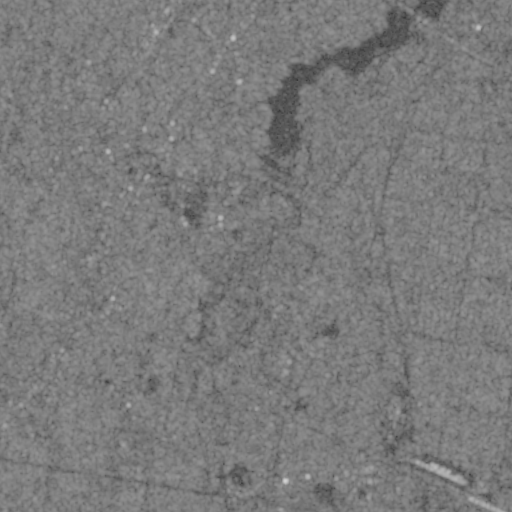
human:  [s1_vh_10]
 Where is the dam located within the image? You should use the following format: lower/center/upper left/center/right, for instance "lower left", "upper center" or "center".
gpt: The dam is located in the center of the image.
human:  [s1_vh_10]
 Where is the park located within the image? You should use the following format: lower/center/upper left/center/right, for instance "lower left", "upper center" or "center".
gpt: The park is located in the lower right of the image.
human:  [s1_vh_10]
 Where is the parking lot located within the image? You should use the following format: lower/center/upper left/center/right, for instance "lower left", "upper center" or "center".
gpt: The parking lot is located in the lower right of the image.
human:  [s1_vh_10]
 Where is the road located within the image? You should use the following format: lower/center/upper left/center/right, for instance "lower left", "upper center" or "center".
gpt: There is no road in the image.

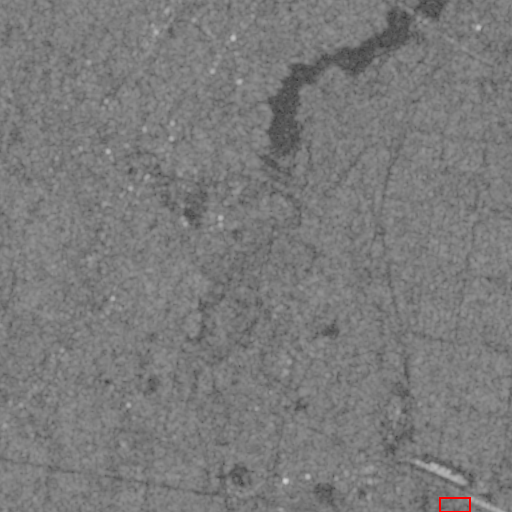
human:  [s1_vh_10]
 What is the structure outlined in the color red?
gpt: The structure outlined in red is a park.
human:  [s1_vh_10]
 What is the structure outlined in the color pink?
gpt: There is no pink outline.